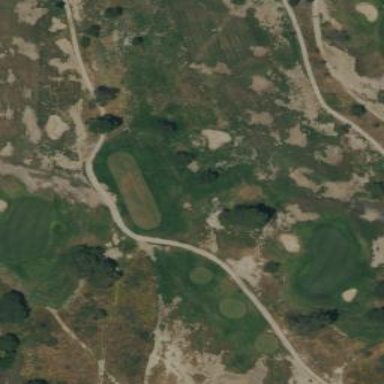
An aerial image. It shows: Scenic golf fairway.